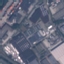
Label: Industrial